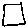
Label: square